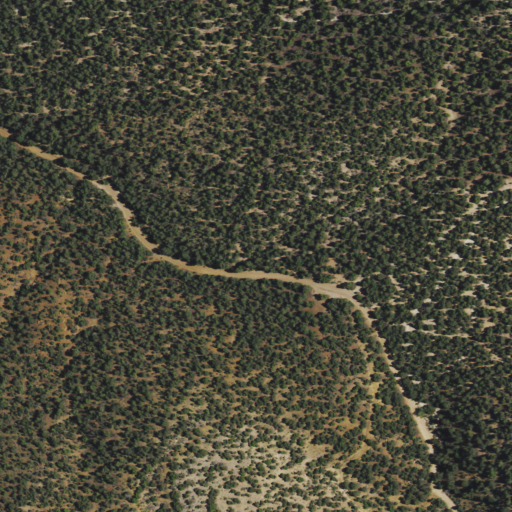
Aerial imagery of gap in Nevada named Denton Summit containing evergreen forest and shrub